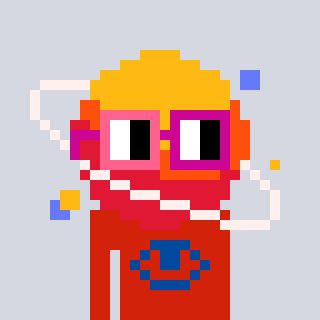
a pixel art character with square pink and red glasses, a saturn-shaped head and a red-colored body on a cool background